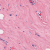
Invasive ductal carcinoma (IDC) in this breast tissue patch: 0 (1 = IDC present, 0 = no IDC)